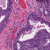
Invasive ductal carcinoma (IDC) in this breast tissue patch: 0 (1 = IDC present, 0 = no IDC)